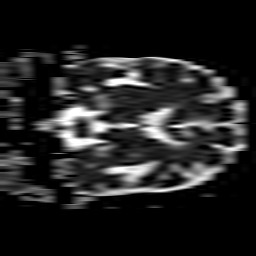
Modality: ADC
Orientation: coronal
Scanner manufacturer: philips
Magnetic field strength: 3 T
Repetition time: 3.975 s
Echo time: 0.06039 s